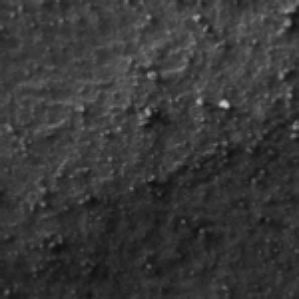
Label: frost